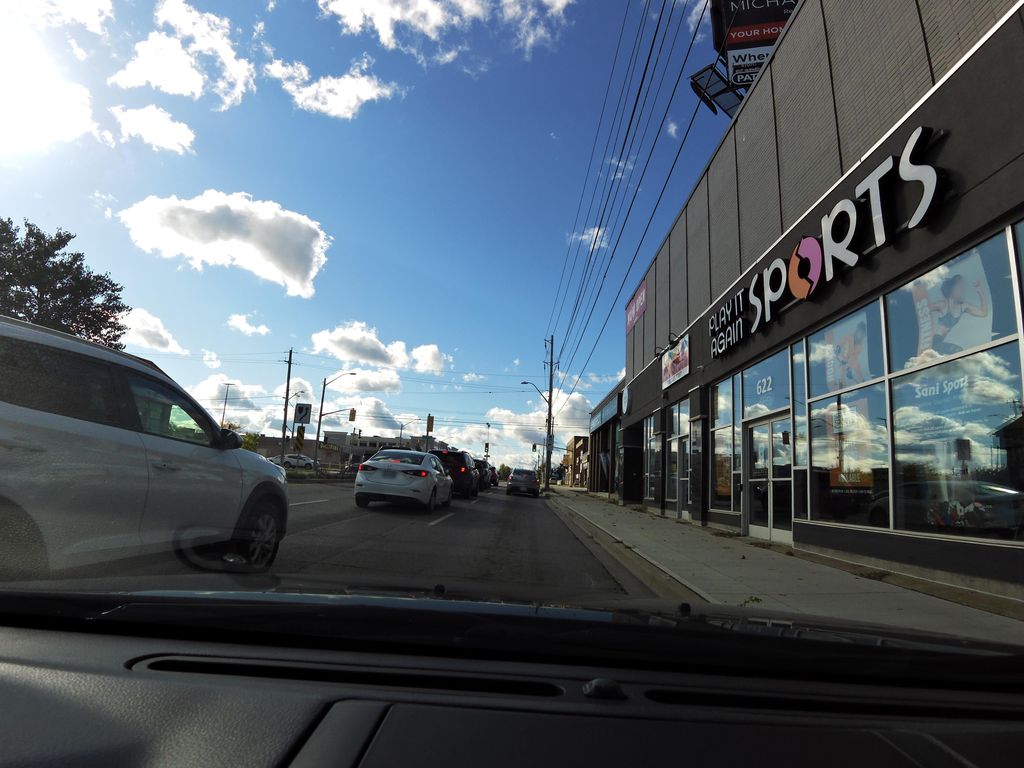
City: hamilton